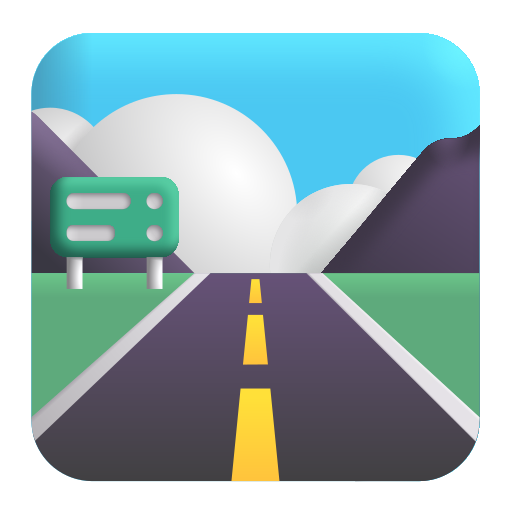
motorway color